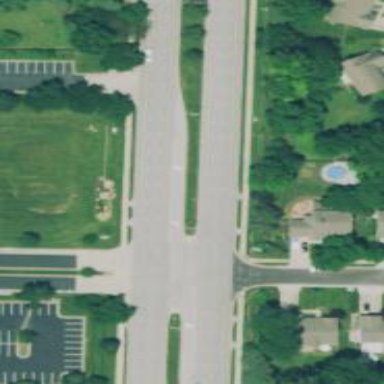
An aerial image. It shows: Dash road marking.